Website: apple
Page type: cross-sells
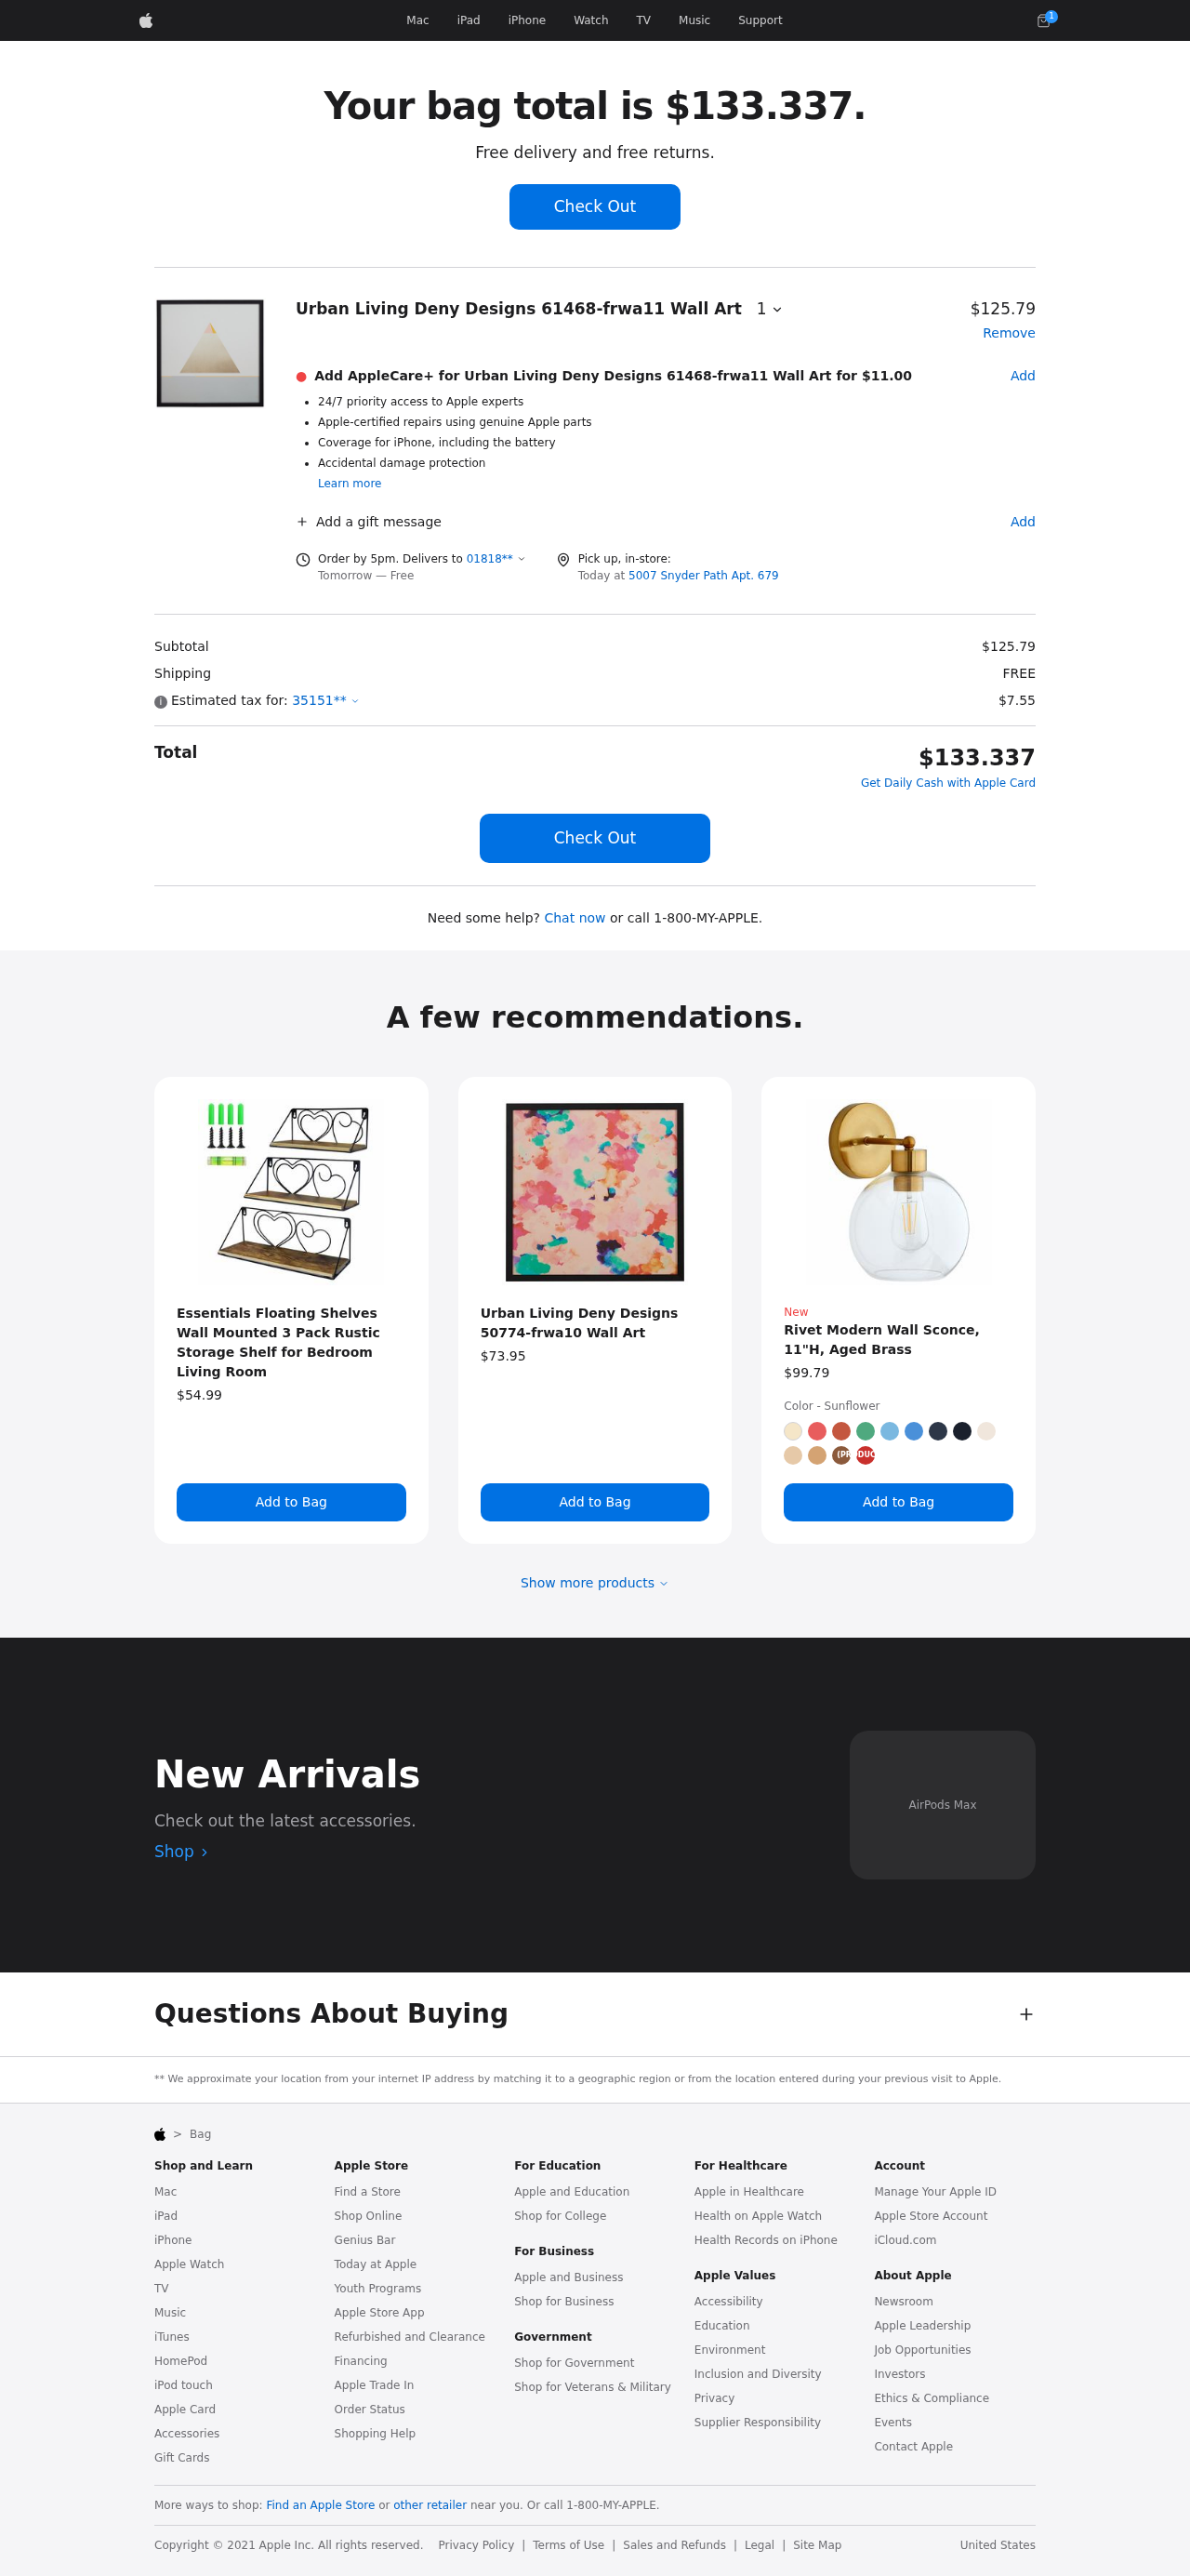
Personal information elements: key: PII_LOCATION1_STREET
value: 5007 Snyder Path Apt. 679
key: PII_POSTCODE
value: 01818
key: PII_POSTCODE2
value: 35151
Product elements: key: PRODUCT1_NAME
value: Urban Living Deny Designs 61468-frwa11 Wall Art
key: PRODUCT1_PRICE
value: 125.79
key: PRODUCT1_QUANTITY
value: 1
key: PRODUCT2_NAME
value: Essentials Floating Shelves Wall Mounted 3 Pack Rustic Storage Shelf for Bedroom Living Room
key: PRODUCT2_PRICE
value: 54.99
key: PRODUCT3_NAME
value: Urban Living Deny Designs 50774-frwa10 Wall Art
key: PRODUCT3_PRICE
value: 73.95
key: PRODUCT4_NAME
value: Rivet Modern Wall Sconce, 11"H, Aged Brass
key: PRODUCT4_PRICE
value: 99.79
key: PRODUCT5_PRICE
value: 11
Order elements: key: ORDER_NUM_ITEMS
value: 1
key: ORDER_TOTAL
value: $133.337
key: ORDER_TOTAL
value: Your bag total is $133.337.
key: ORDER_DELIVERY_DATE
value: Tomorrow — Free
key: ORDER_SUBTOTAL
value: $125.79
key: ORDER_SHIPPING_COST
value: FREE
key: ORDER_TAX
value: $7.55